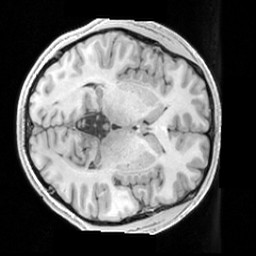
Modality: T1w
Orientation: axial
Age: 18
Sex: male
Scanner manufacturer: siemens
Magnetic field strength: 3 T
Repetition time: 1.63 s
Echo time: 0.00311 s